Milling tool wear sample.
Tool blade image: 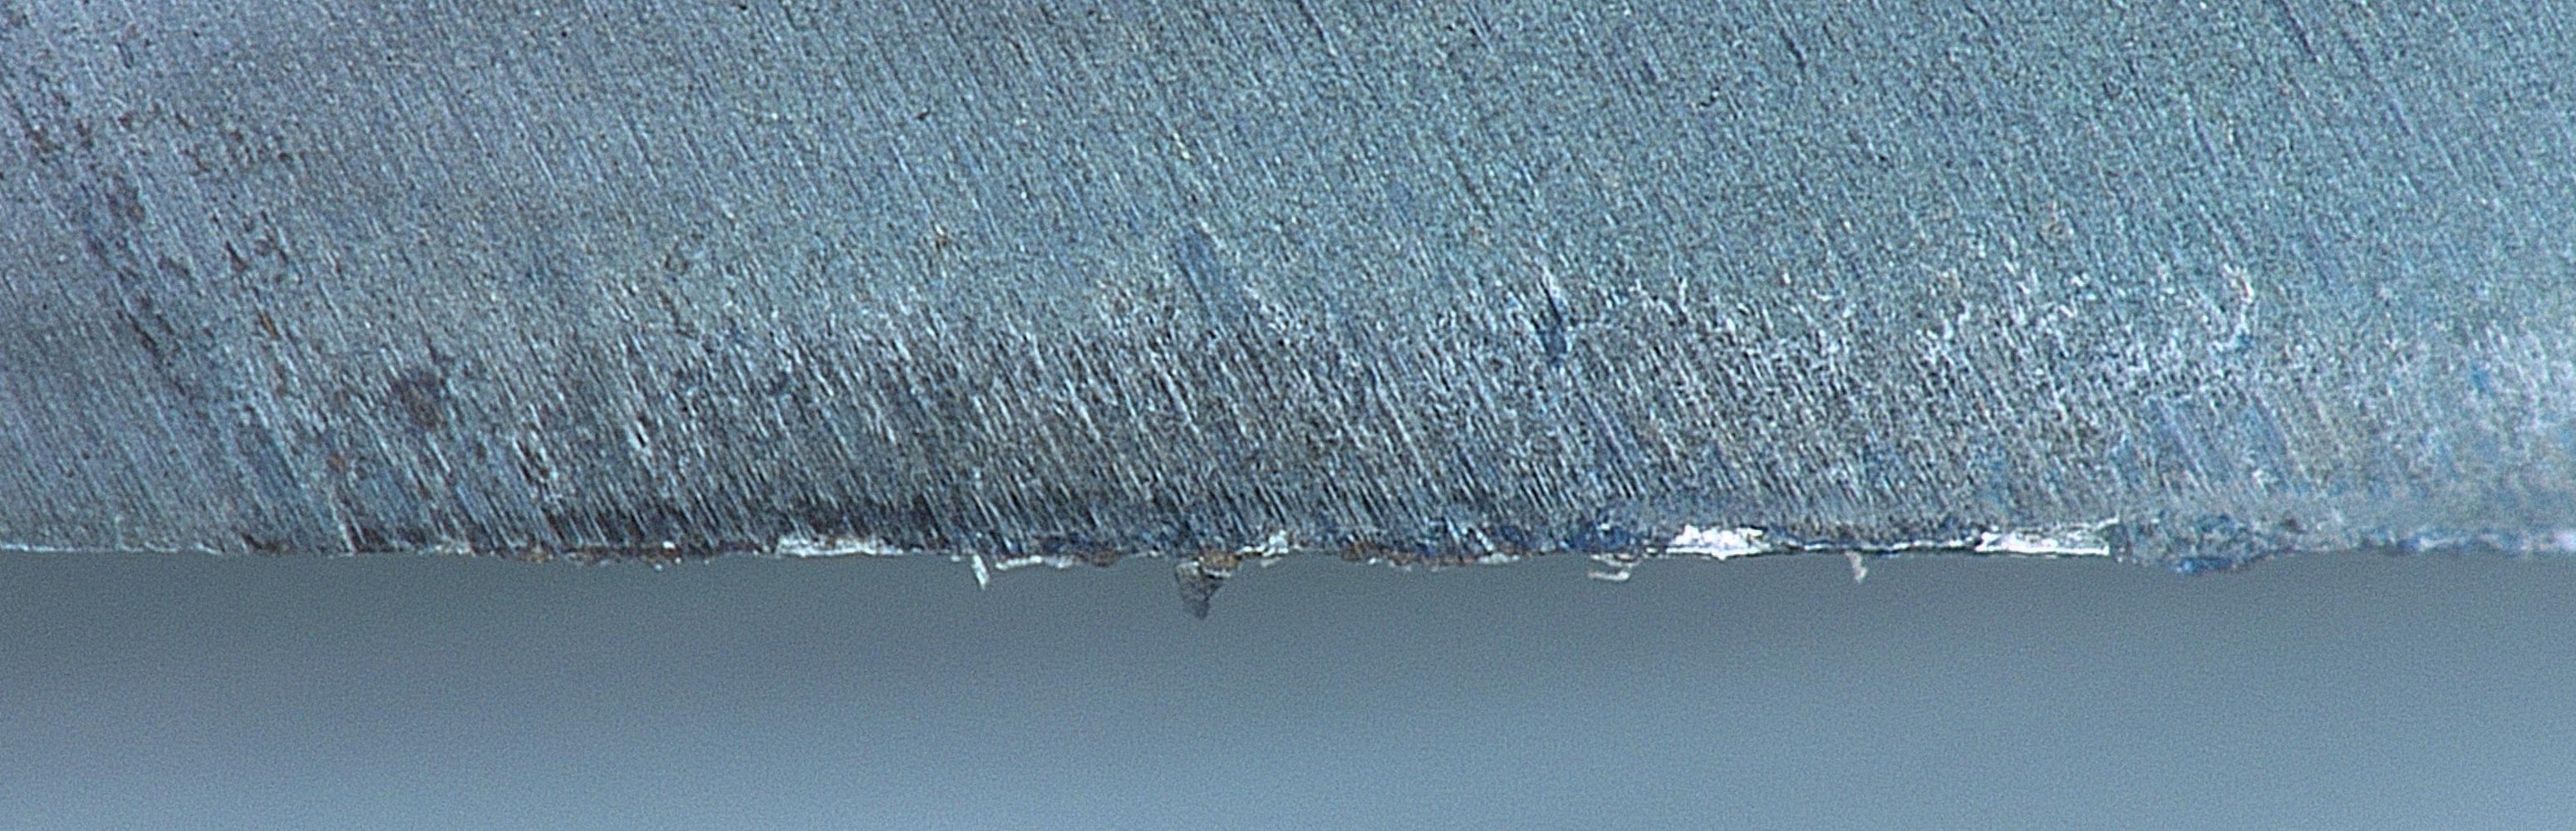
Chip image: 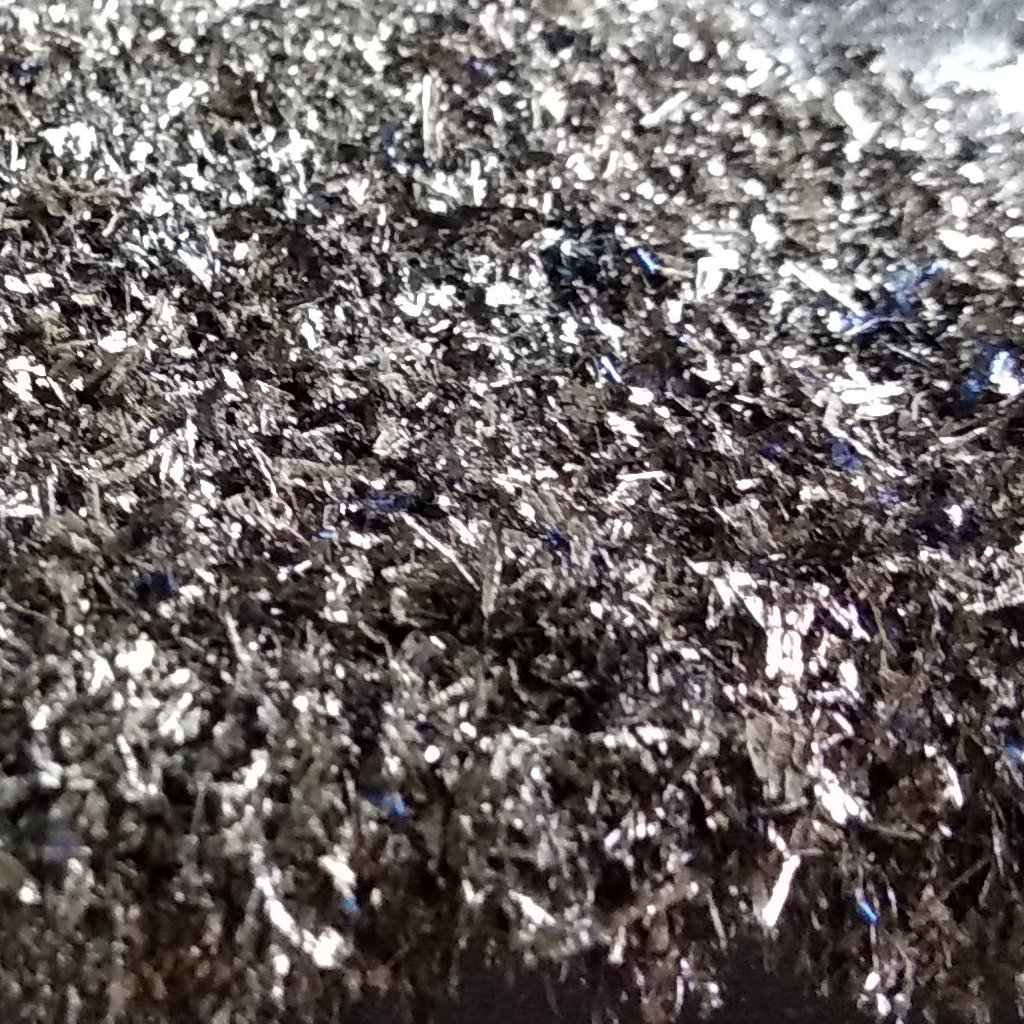
Workpiece image: 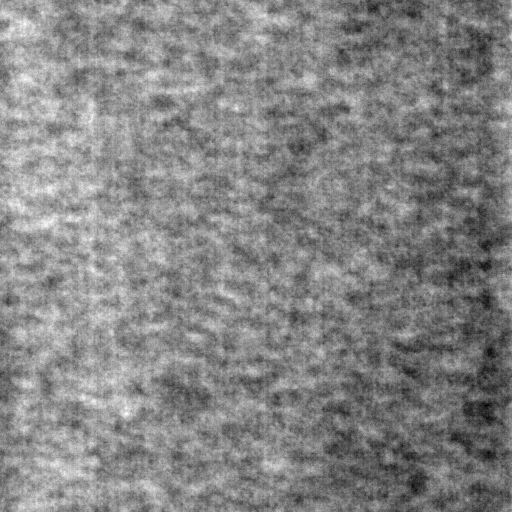
Tool wear state: used
Gaps: 13.89
Flank wear: 85.41
Overhang: 50.25
Force-signal Mel-spectrograms (X, Y, Z axes): 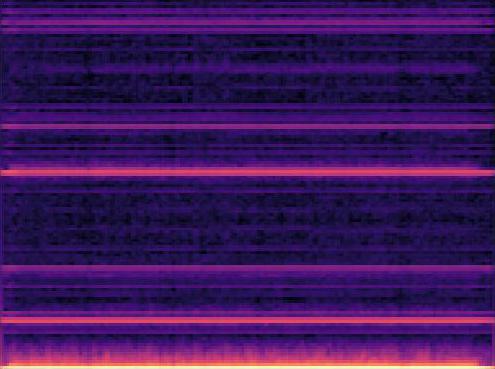 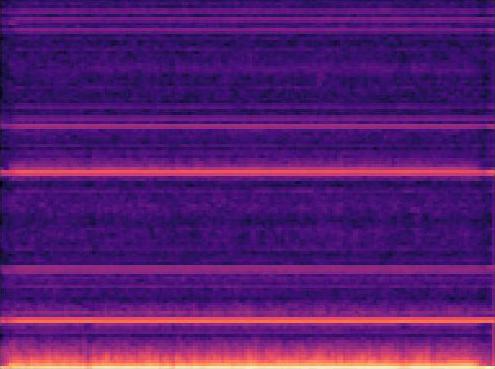 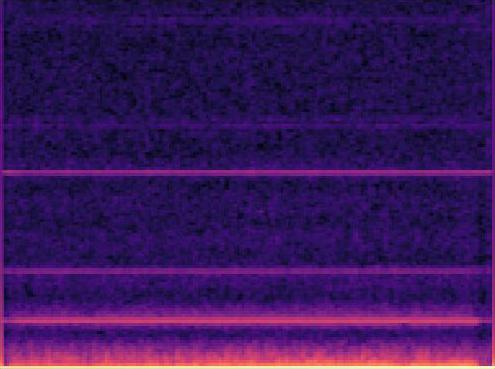
Force-signal scalograms (X, Y, Z axes): 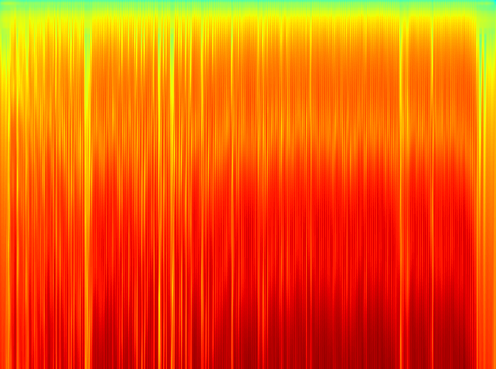 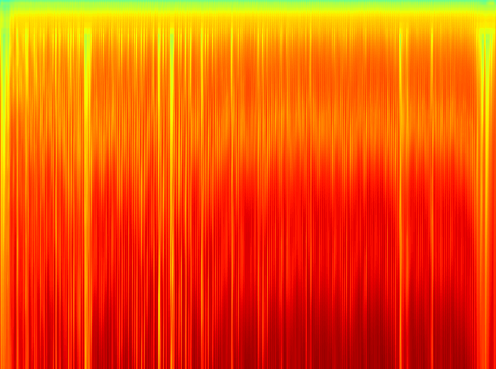 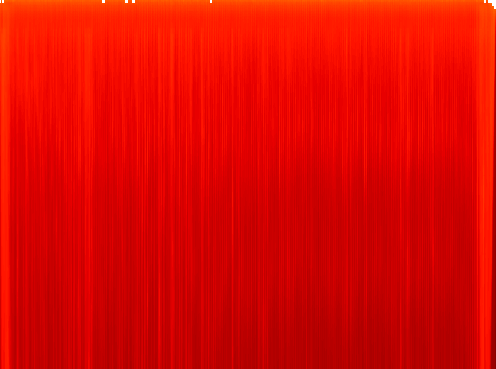
Force phase: steady_state_stabilization_wear